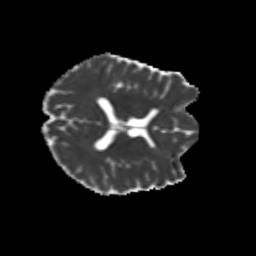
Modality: MD
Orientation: axial
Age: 29
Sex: male
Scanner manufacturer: siemens
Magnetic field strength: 3 T
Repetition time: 3.5 s
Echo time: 0.104 s